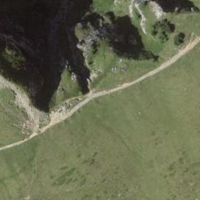
EUNIS habitat code: 26
Species observed at this site:
Eristalis tenax
Carduelis citrinella
Parnassia palustris
Dryas octopetala
Anthus spinoletta
Bartsia alpina
Capra ibex